Interaction volume radius: 5 \u00c5
Interaction volume height: 35 \u00c5
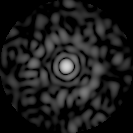
Disorder parameter: 0.8367